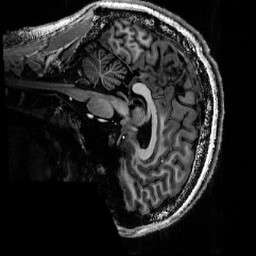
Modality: T1w
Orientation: sagittal
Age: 21
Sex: male
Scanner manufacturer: siemens
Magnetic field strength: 6.98 T
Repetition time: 6 s
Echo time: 0.00299 s